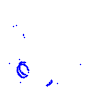
Particle: proton